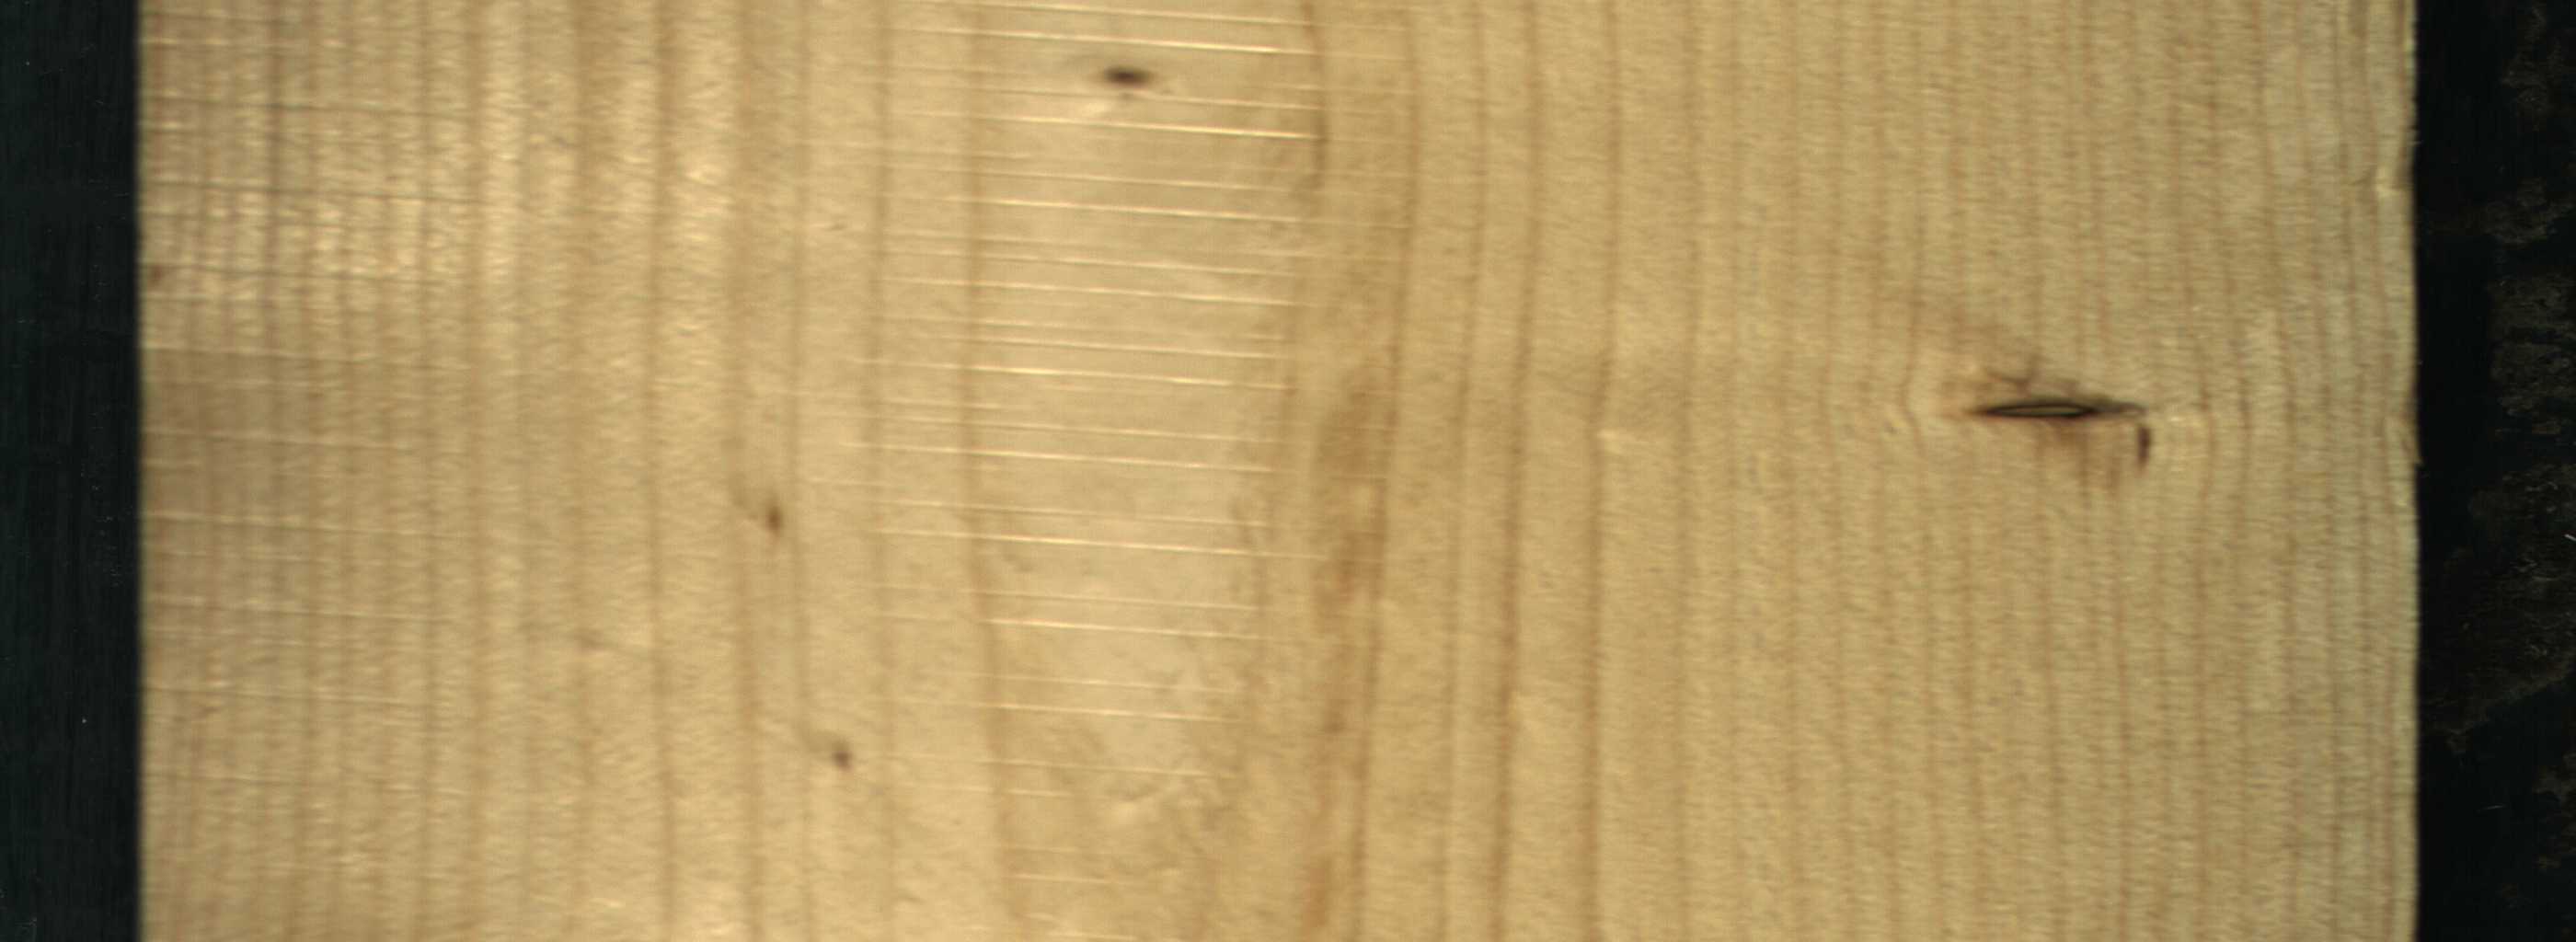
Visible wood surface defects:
Live_Knot
Live_Knot